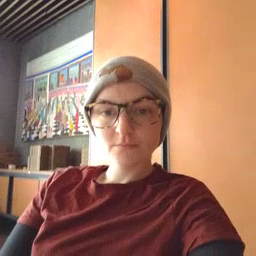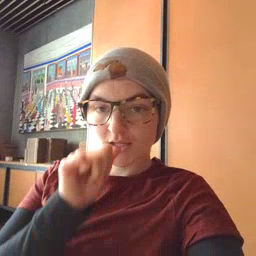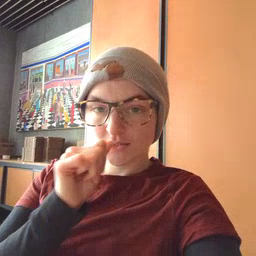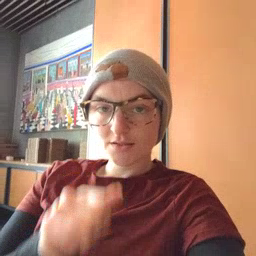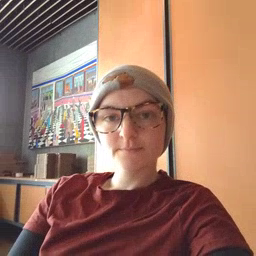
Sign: nuts